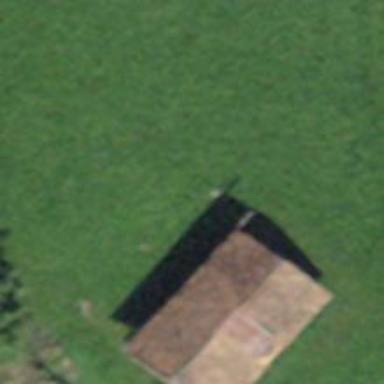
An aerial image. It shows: Rural barn.